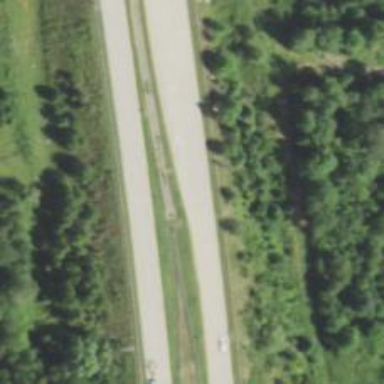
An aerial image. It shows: Asphalt road classified as primary highway with expressway characteristics.